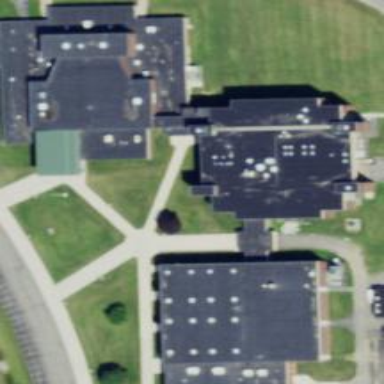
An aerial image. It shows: School building.